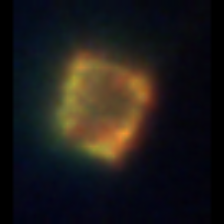
Taxon: Ciliates
Group: Other